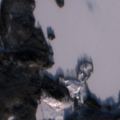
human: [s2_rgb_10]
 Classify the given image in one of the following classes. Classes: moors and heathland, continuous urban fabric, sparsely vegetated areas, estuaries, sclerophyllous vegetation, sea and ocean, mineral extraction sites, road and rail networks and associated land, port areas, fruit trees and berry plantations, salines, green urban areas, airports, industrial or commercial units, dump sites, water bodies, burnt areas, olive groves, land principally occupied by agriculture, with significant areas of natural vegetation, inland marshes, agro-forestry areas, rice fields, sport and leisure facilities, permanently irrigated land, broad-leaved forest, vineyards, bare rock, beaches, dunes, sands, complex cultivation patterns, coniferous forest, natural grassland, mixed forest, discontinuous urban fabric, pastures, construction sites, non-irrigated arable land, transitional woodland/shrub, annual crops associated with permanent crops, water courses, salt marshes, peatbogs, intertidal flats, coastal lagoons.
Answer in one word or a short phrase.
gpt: coniferous forest, mixed forest, water bodies